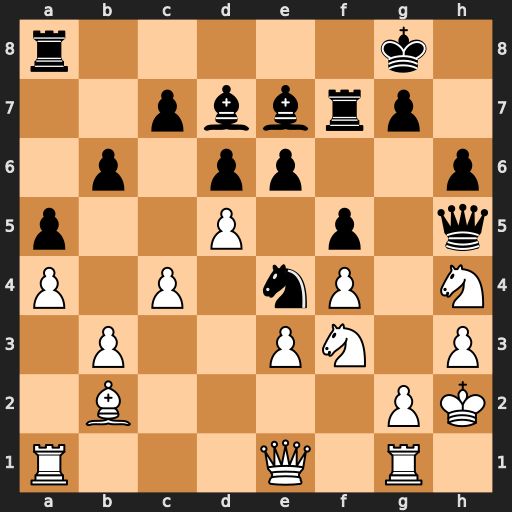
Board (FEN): r5k1/2pbbrp1/1p1pp2p/p2P1p1q/P1P1nP1N/1P2PN1P/1B4PK/R3Q1R1
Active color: w
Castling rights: -
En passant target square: -
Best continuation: g4 fxg4 hxg4 Qxh4+ Nxh4